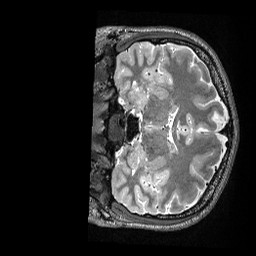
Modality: T2w
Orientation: coronal
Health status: healthy
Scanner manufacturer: siemens
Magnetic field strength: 3 T
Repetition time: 3.2 s
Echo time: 0.565 s